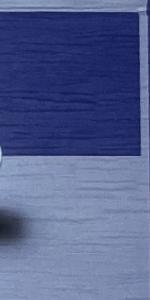
Label: Empty